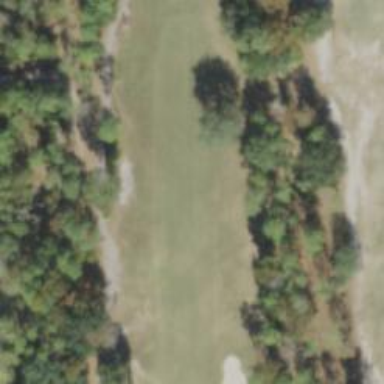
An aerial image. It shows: Golf hole.